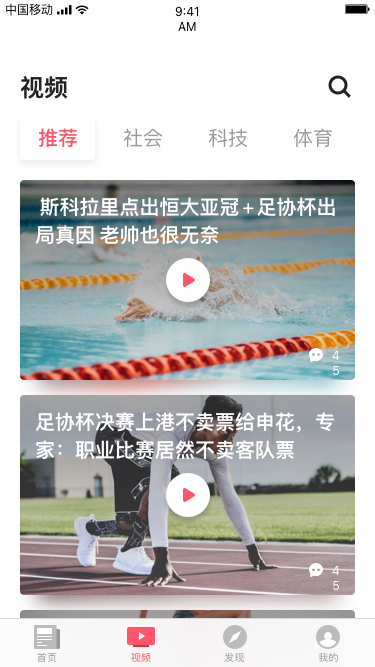
Text in this UI design:
视频
推荐
社会
科技
体育
 斯科拉里点出恒大亚冠+足协杯出局真因 老帅也很无奈
45
足协杯决赛上港不卖票给申花，专家：职业比赛居然不卖客队票
45
伊布说：我的跆拳道很厉害，但在球场我怕两个人，佩佩和奥涅乌！